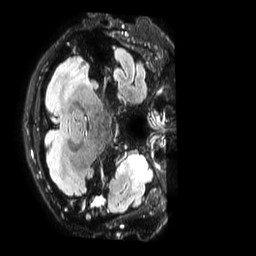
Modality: FLAIR
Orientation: axial
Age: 70
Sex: male
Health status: ill
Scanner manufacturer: philips
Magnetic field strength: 3 T
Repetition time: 4.8 s
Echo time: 0.34 s